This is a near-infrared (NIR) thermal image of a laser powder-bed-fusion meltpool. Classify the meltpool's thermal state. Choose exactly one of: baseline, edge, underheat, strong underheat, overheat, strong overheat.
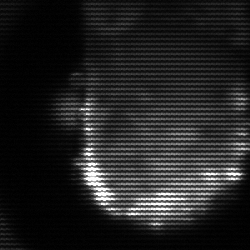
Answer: baseline